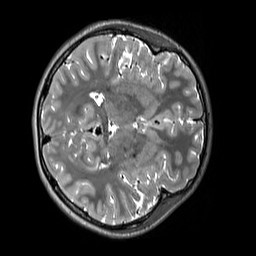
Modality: T2w
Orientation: axial
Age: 13
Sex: female
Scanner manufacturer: siemens
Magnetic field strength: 3 T
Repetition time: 3.2 s
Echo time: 0.408 s